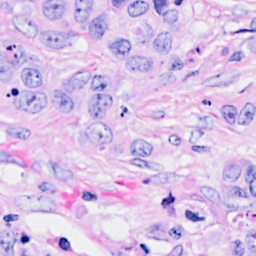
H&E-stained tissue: Breast